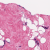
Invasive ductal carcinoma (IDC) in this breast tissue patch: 0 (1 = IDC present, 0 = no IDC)